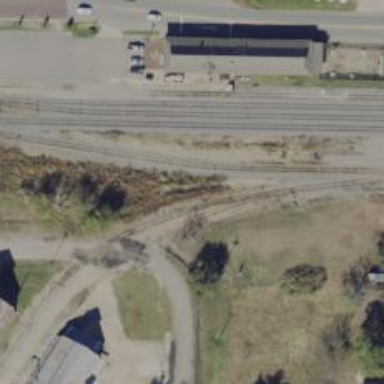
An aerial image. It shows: Railway track.